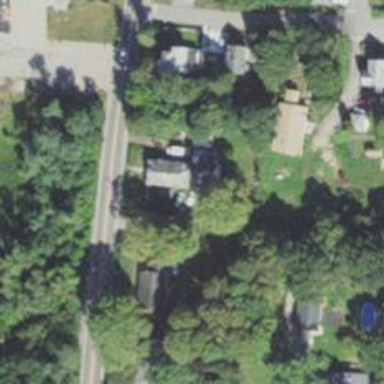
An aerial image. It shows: Residential driveway serving as service road.